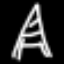
Label: The Eiffel Tower